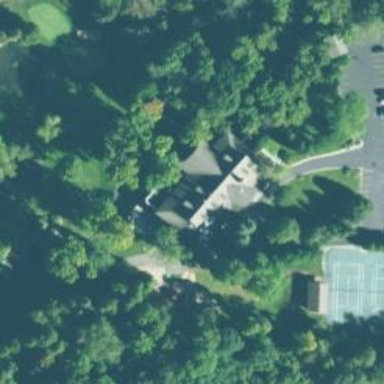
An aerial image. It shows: Clubhouse for golf.